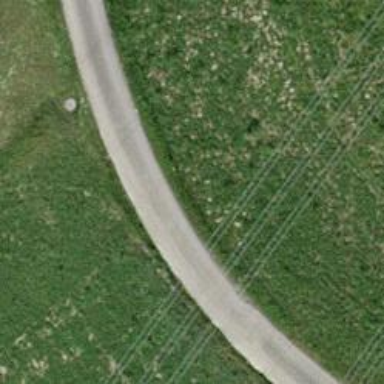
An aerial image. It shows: Driveway track with grade 1 track type.